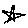
Label: star